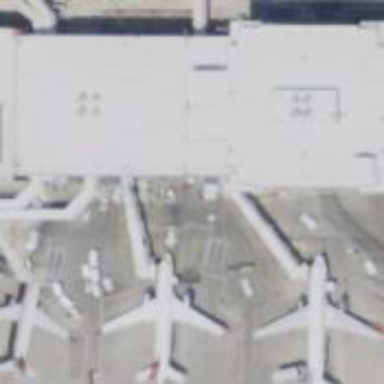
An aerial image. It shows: Airport gate.